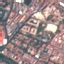
Land use / land cover class: Residential